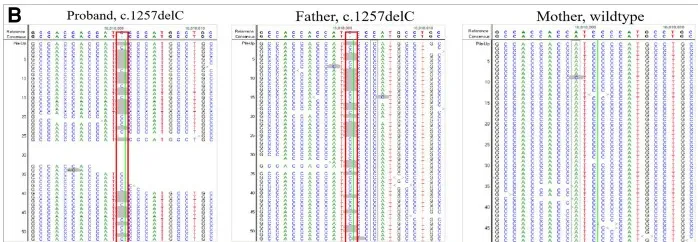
Pedigree of the patient family and Sanger analysis for the mosaic mutation in CLCKNB. (B) Next-generation sequencing detected c.1257delC in the CLCNKB gene in the patient and her parents.
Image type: pathology (immunostaining)